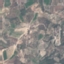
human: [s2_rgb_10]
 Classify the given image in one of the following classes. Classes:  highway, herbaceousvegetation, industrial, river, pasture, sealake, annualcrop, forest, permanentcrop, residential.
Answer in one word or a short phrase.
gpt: PermanentCrop